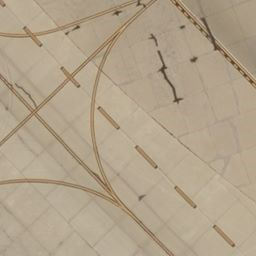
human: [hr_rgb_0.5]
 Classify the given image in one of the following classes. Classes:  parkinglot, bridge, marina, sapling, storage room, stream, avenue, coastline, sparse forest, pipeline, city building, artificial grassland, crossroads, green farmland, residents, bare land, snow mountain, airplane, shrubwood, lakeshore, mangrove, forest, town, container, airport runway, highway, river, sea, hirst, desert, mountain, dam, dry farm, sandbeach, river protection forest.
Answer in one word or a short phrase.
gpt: airport runway